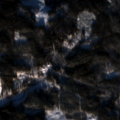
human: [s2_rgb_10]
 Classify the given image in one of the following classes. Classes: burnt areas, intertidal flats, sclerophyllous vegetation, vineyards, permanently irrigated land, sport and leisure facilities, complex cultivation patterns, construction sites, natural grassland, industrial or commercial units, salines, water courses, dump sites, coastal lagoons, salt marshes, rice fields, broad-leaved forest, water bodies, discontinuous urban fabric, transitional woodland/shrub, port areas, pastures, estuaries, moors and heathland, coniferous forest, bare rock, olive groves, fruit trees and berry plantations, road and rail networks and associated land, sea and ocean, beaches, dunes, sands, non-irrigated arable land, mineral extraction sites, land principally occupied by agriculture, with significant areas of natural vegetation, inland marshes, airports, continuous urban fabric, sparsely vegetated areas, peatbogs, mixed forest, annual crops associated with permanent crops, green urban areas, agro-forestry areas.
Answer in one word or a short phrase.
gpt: coniferous forest, mixed forest